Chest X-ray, PA view. Patient: 58 years old, sex F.
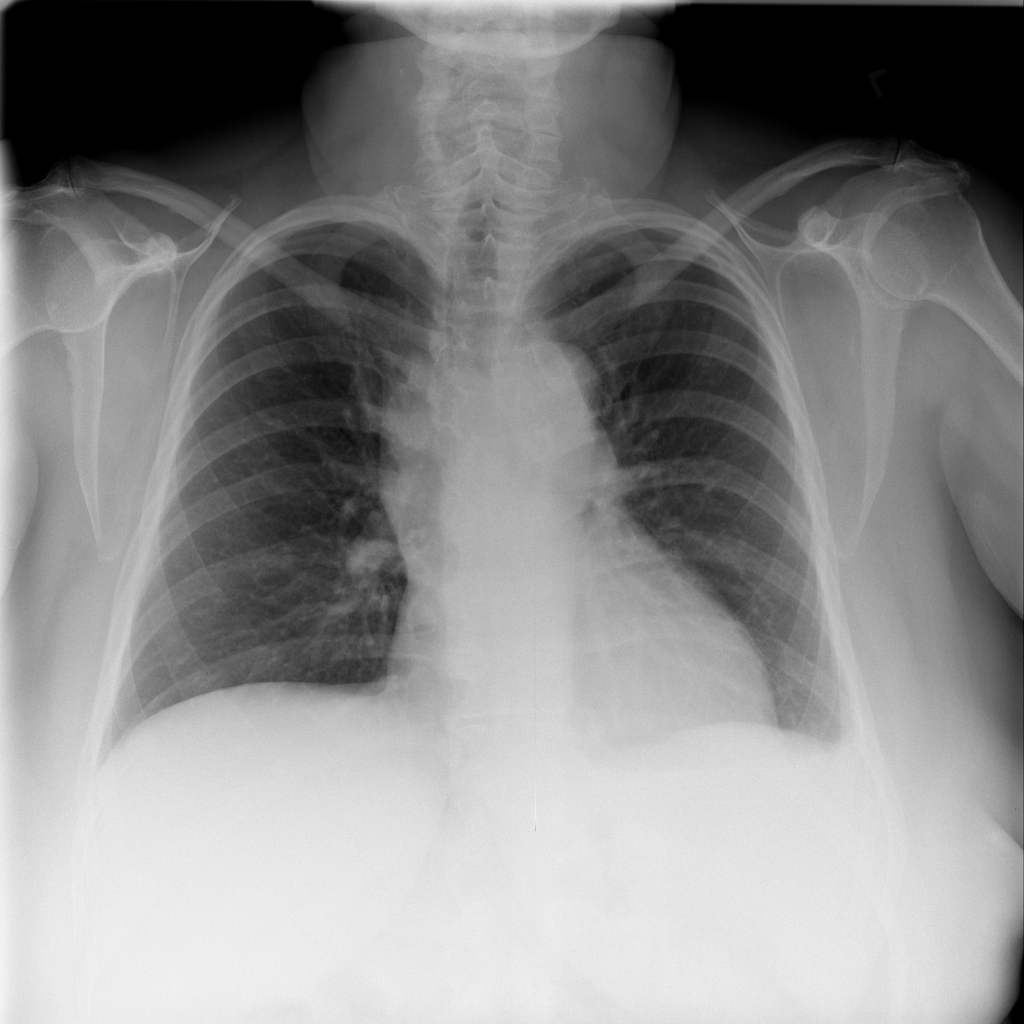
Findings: Effusion, Infiltration, Mass